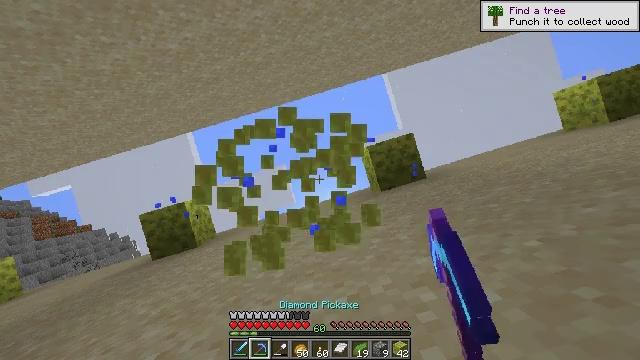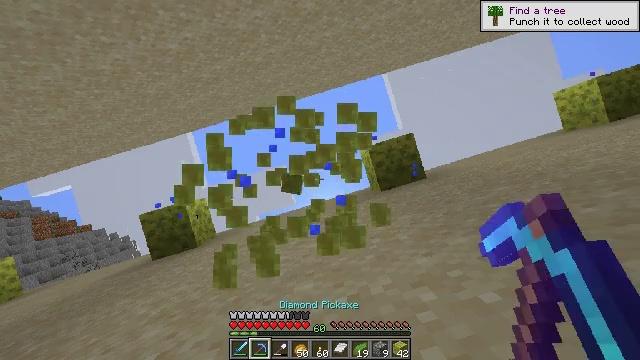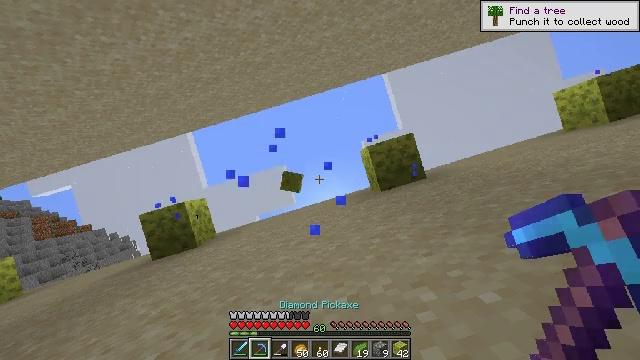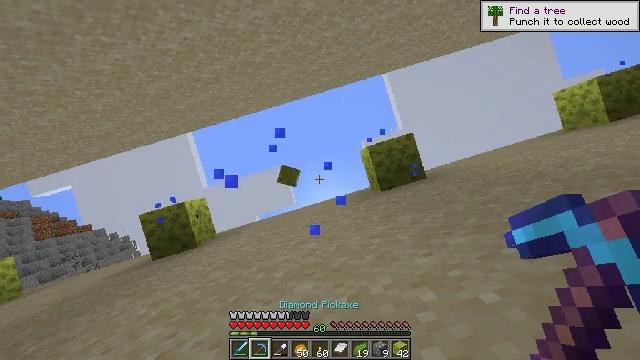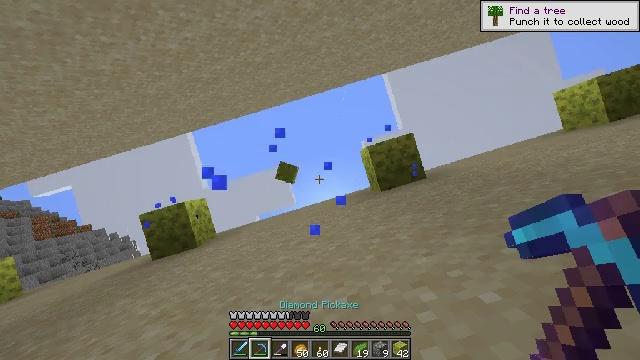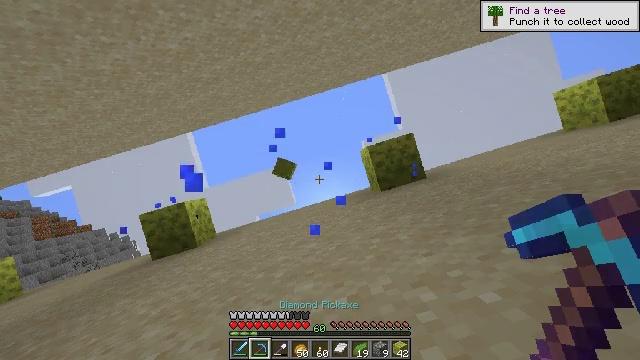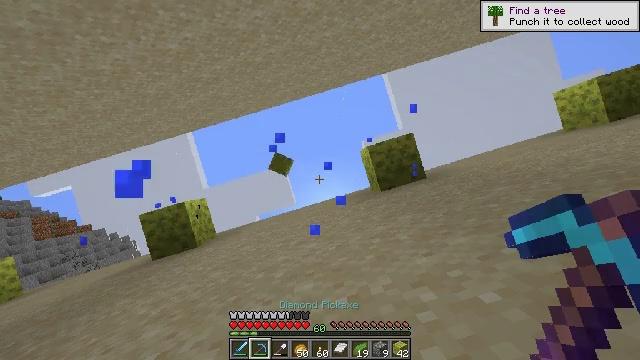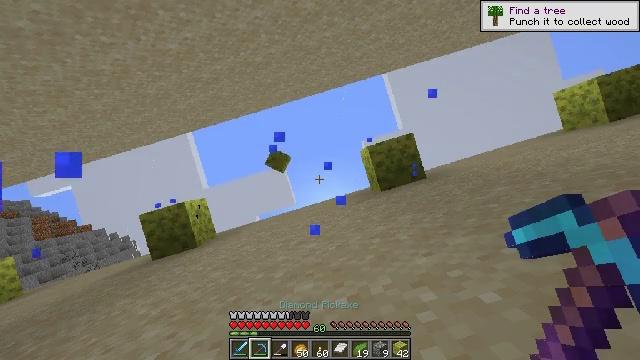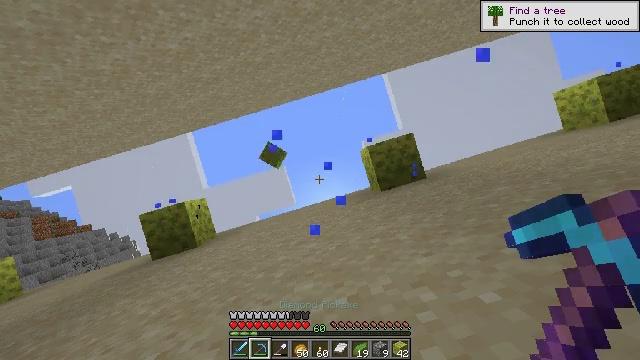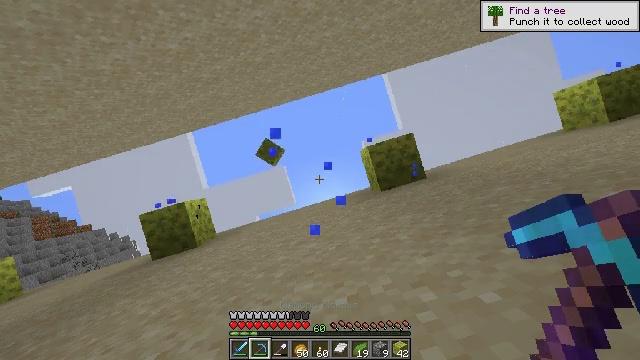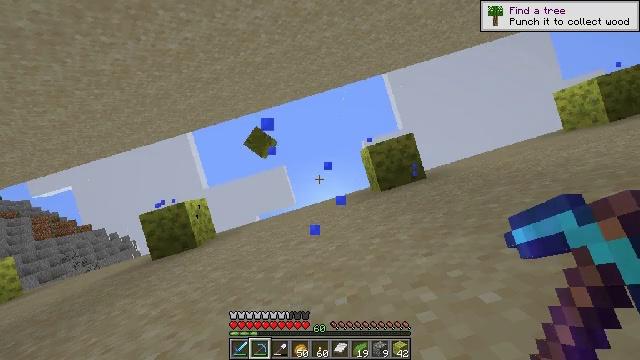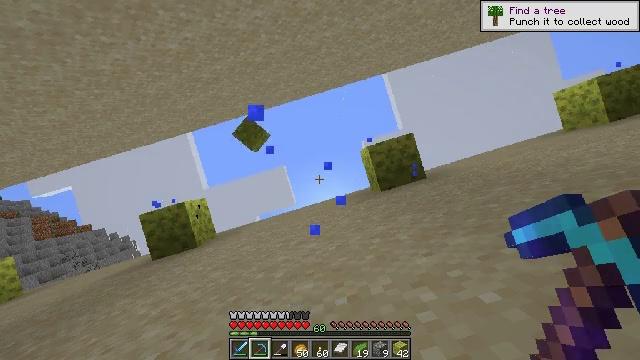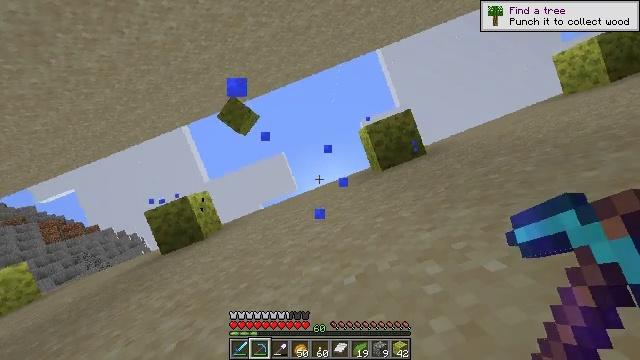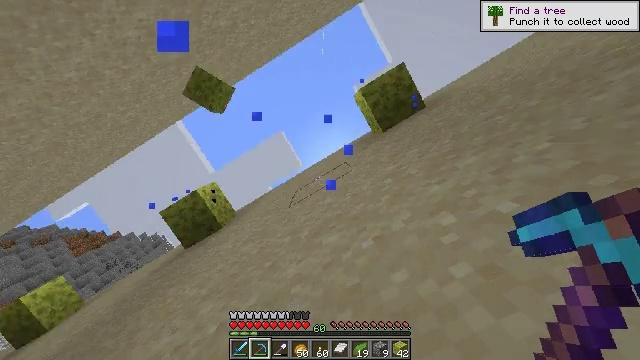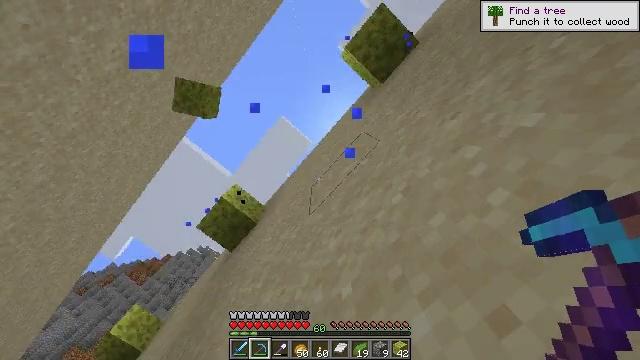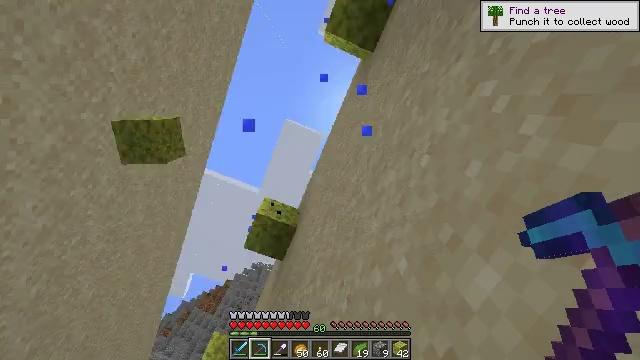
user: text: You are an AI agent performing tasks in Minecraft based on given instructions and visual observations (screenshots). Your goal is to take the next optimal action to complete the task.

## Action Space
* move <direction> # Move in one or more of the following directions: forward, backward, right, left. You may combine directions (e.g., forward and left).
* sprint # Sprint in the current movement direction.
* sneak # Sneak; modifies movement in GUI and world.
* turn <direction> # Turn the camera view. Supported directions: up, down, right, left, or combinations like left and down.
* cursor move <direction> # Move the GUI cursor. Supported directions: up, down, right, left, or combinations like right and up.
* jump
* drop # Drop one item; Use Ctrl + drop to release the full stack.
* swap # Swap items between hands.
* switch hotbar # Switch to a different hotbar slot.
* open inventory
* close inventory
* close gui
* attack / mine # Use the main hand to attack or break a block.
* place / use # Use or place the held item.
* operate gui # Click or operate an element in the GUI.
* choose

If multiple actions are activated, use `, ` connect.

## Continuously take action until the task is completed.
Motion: motion action
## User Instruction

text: Gather materials such as cobblestone.
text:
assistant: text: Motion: attack / mine
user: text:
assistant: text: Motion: attack / mine
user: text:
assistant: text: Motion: no_op
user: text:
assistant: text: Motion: no_op
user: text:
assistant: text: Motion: no_op
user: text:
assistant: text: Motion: no_op
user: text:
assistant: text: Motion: no_op
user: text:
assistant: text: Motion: no_op
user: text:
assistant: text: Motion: no_op
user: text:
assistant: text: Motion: no_op
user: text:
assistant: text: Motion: no_op
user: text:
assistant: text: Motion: turn left and down
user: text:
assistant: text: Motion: turn left and down
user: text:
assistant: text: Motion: turn left and down
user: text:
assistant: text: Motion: turn left and down
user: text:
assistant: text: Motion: turn left and down
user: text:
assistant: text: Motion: turn left and down
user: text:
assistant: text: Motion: turn left and down
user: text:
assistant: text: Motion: turn left and down
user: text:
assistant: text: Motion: turn down
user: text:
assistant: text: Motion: turn right and down
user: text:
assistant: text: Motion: turn right and down
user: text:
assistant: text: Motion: turn right and down
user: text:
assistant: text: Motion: turn right and down
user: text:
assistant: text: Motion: turn right and down
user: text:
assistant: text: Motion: turn right and down
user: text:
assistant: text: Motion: turn right and down
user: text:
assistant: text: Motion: turn right and down
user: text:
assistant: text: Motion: no_op
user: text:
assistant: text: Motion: turn right and up